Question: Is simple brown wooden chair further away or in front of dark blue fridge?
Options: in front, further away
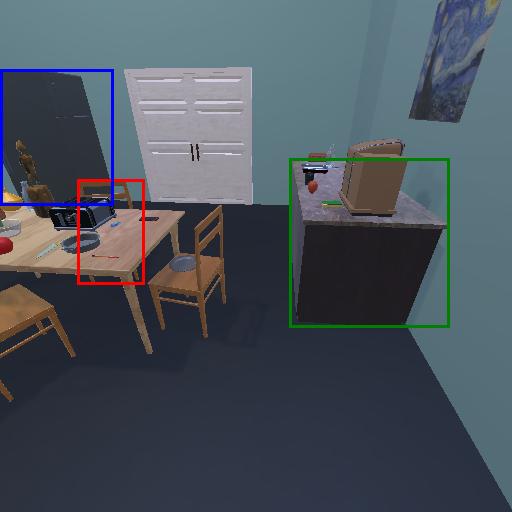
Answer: in front